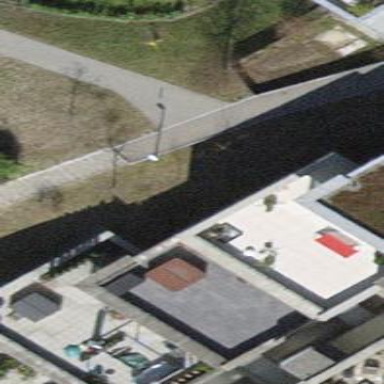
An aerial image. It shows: Building with flat roof.